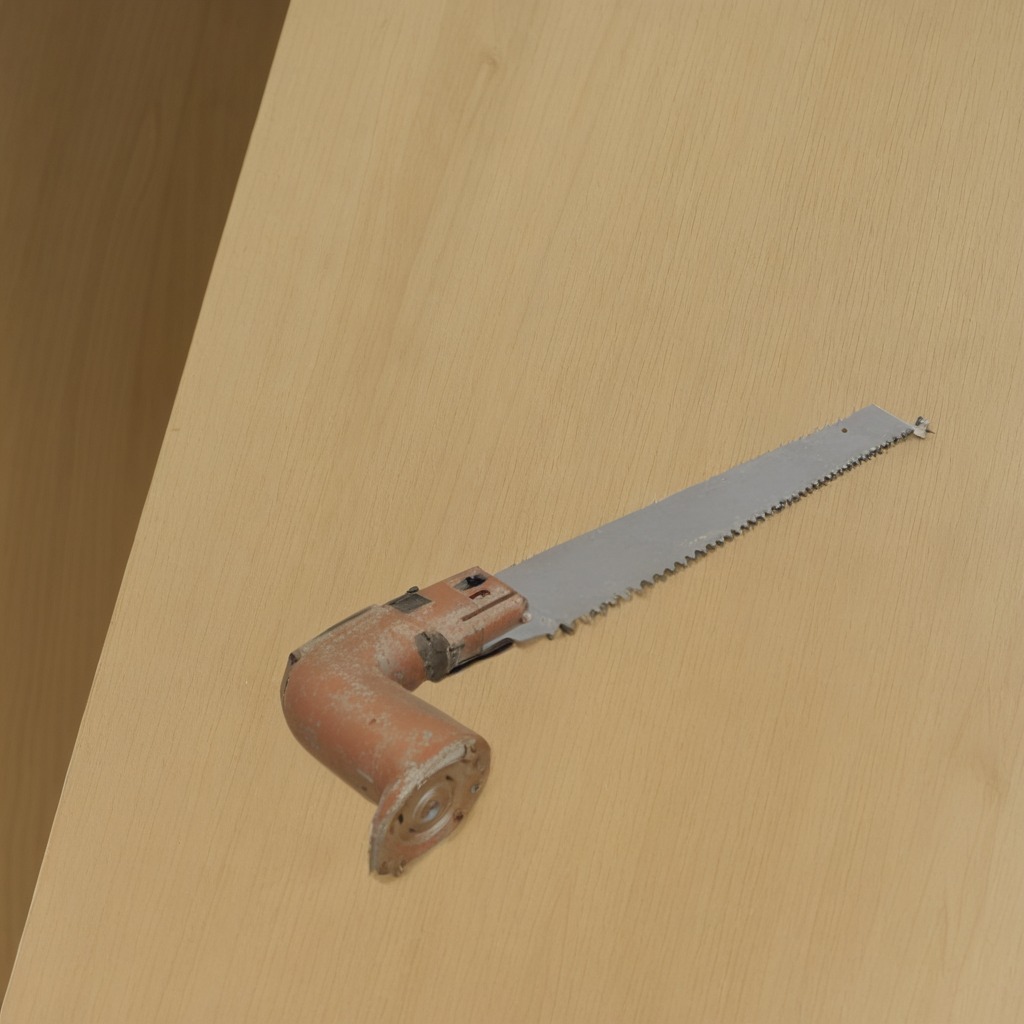
A handheld metal saw is lying on the plywood surface in a paint workshop lit by afternoon window light.